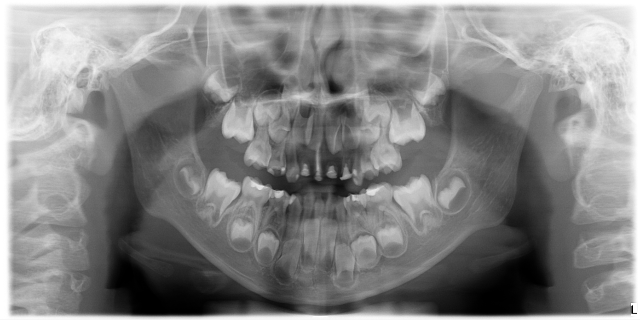
adult